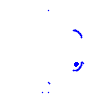
Particle: electron